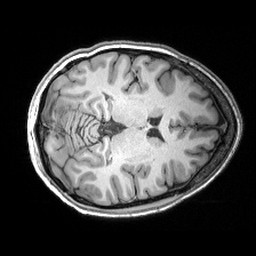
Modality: T1w
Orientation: axial
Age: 30
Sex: female
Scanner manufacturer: siemens
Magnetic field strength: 3 T
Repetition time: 2.53 s
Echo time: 0.00299 s